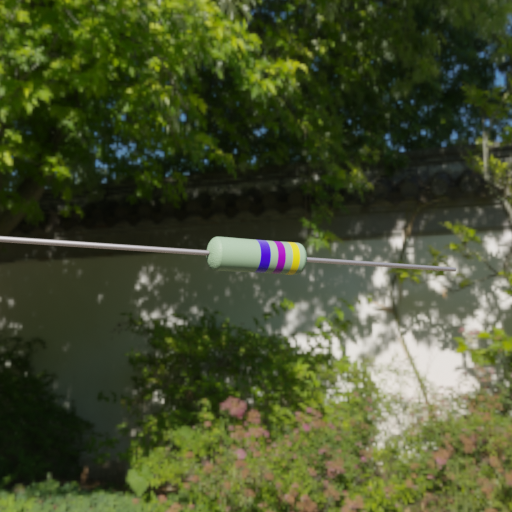
Resistor colour bands (in order): blue, violet, yellow